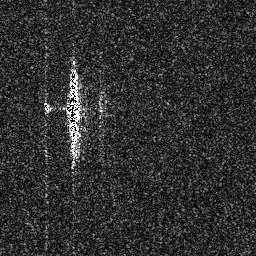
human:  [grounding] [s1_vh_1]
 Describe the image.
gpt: In the satellite image, there is  <ref>1 large ship </ref> <box>[[24, 25, 32, 62, 0]]</box> located at left.